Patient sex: M
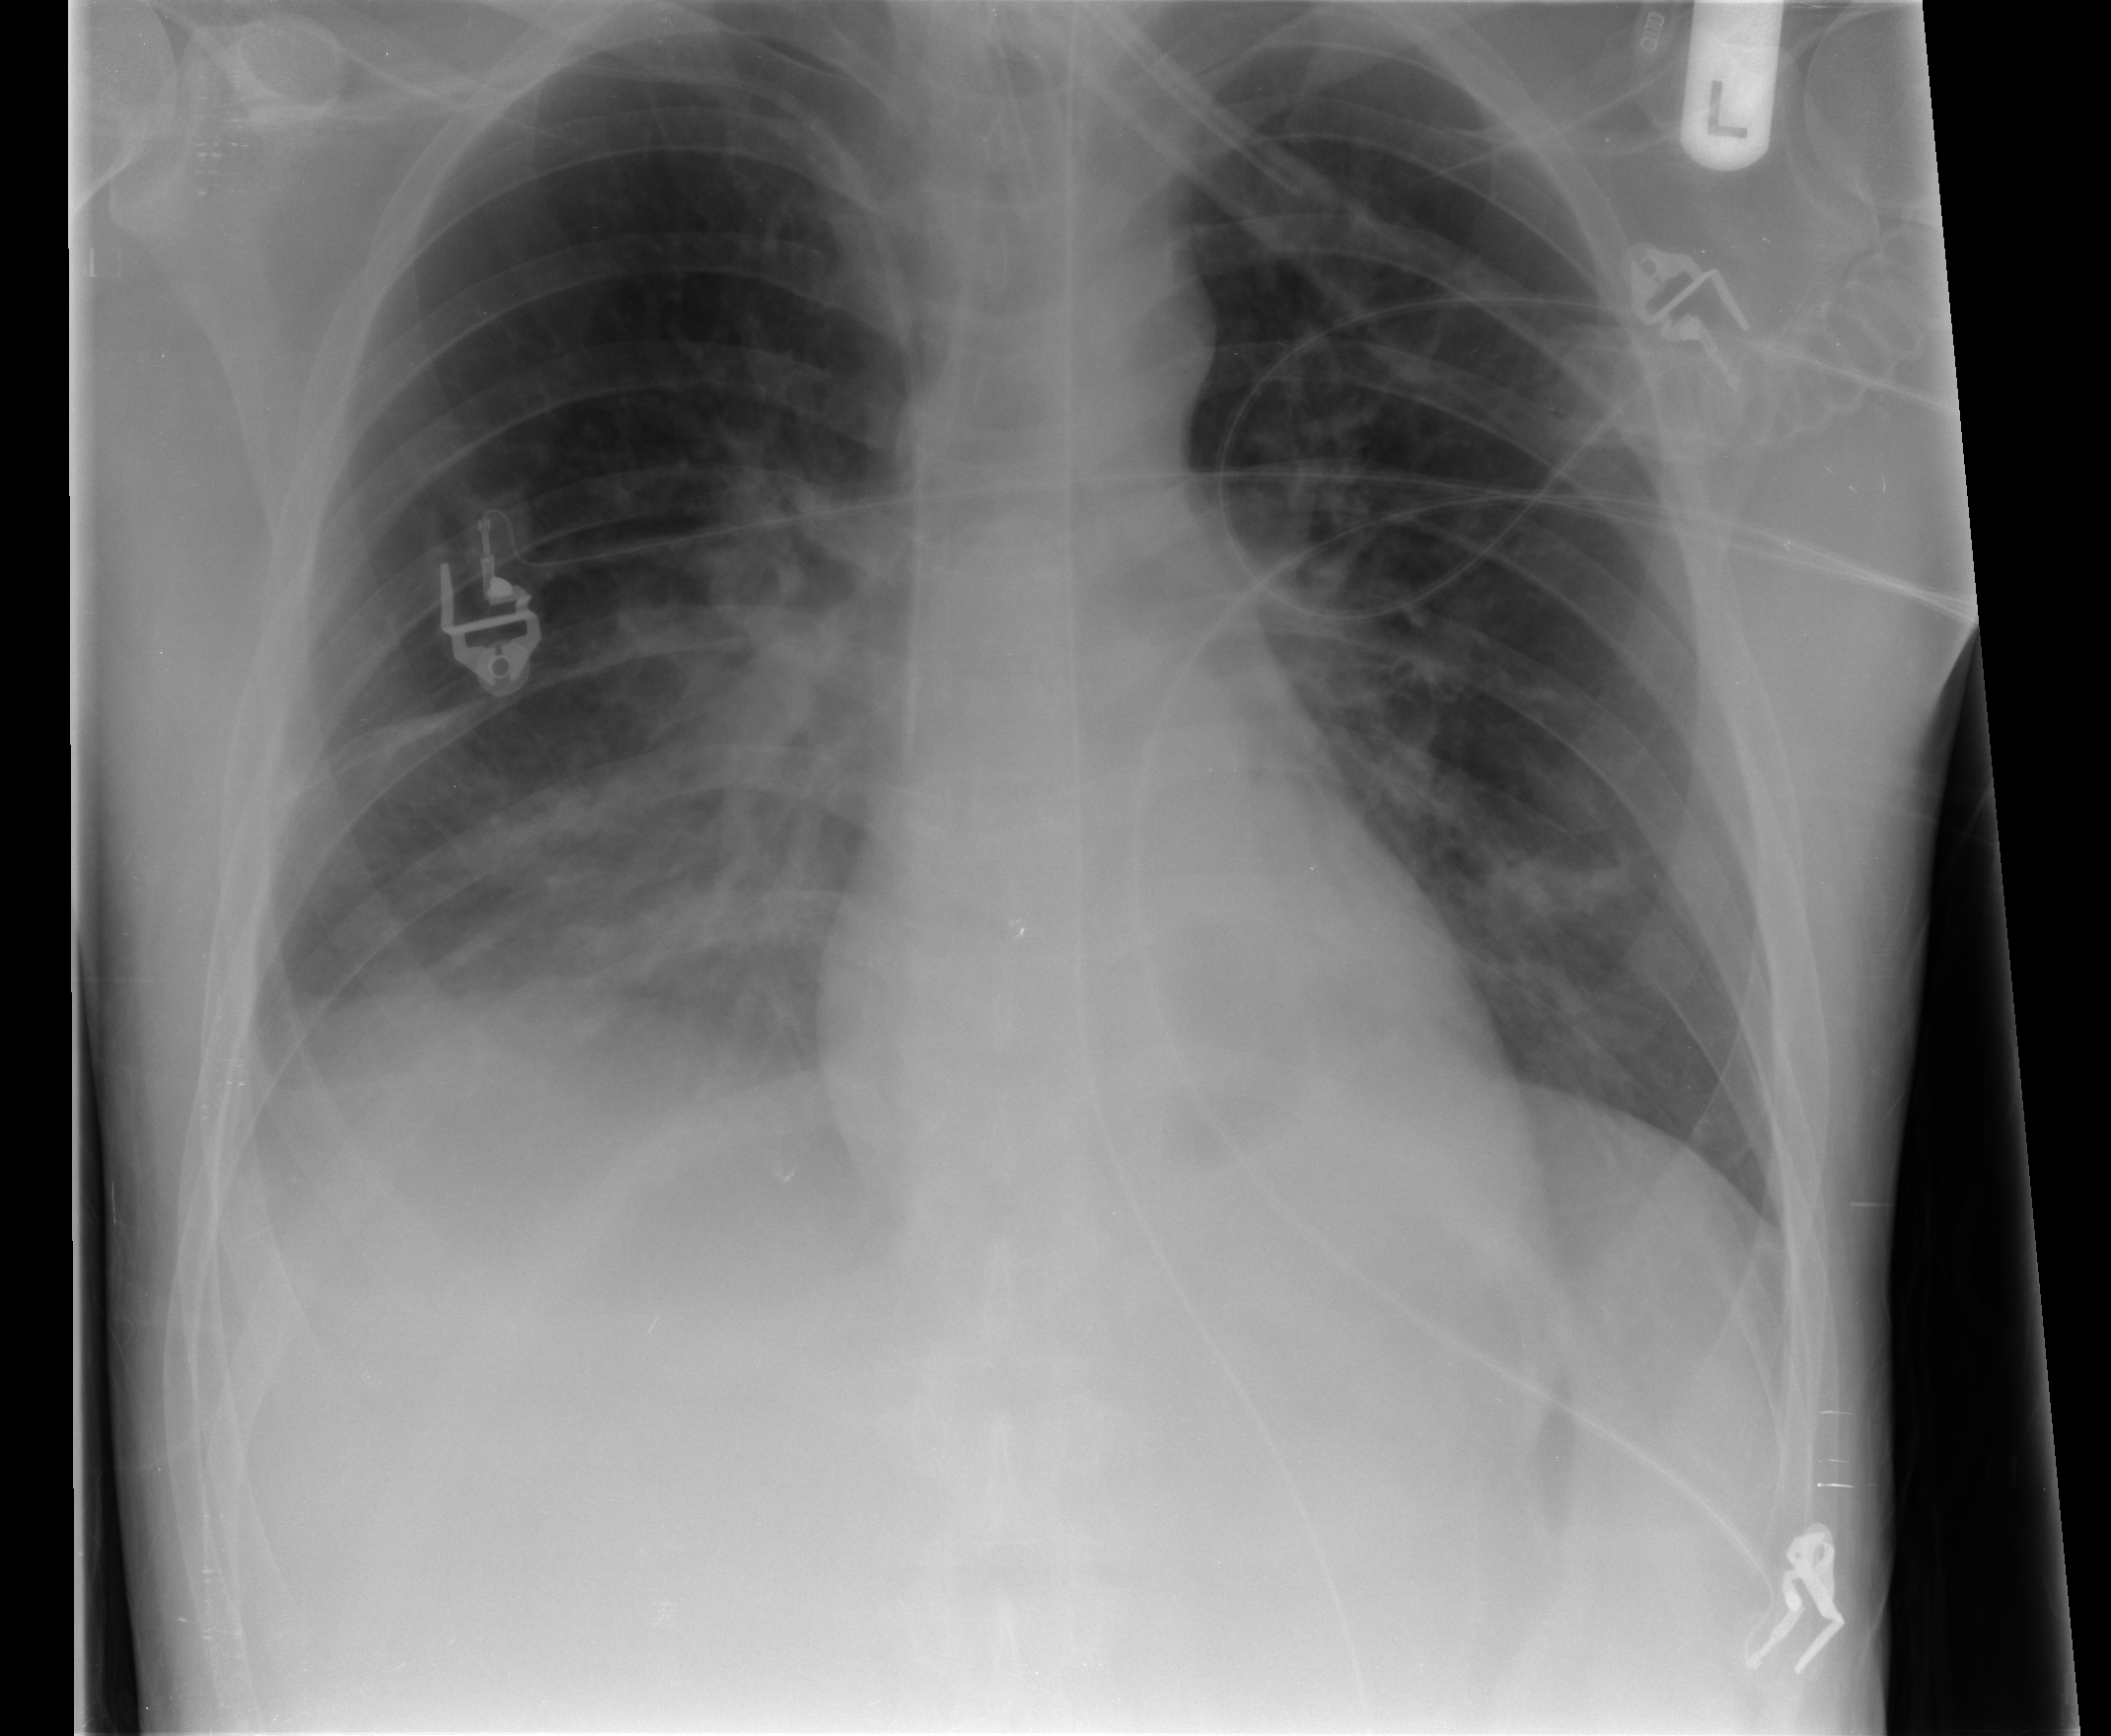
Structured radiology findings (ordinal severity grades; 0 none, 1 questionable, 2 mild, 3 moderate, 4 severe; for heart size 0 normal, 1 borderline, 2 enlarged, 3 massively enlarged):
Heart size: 0
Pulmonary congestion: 1
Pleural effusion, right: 2
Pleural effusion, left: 0
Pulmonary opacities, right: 2
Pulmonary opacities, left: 0
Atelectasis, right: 2
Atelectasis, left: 2